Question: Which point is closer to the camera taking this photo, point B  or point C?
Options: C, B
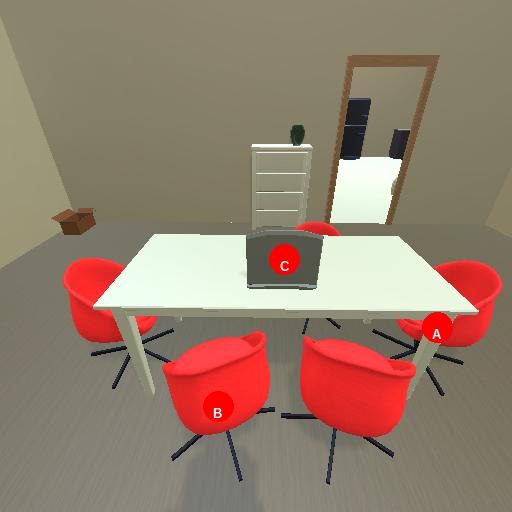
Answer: C